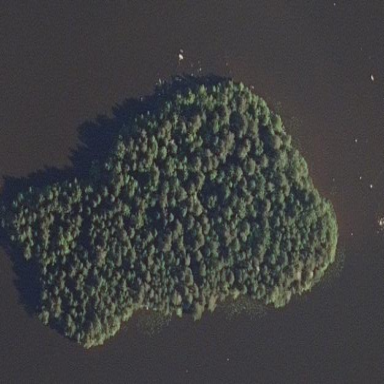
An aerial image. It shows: Islet surrounded by woodland.